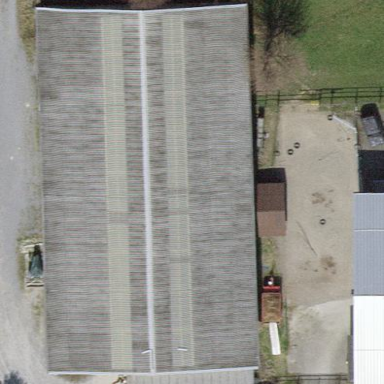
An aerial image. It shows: Riding hall.